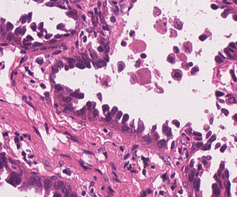
Tumor epithelial tissue: yes
Tumor-associated stroma tissue: yes
Normal tissue: no